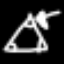
Label: angel